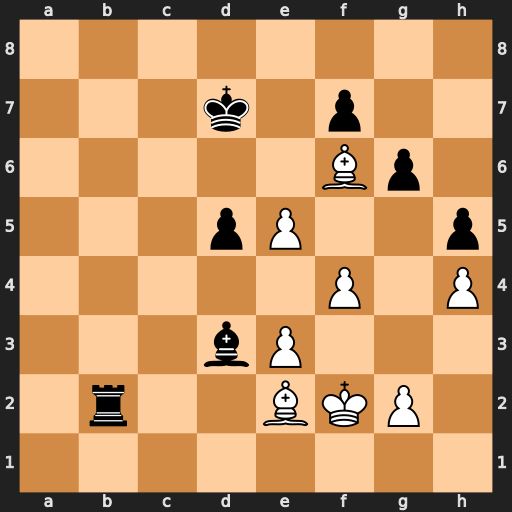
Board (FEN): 8/3k1p2/5Bp1/3pP2p/5P1P/3bP3/1r2BKP1/8
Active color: w
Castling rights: -
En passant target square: -
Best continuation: e6+ Kxe6 Bxb2